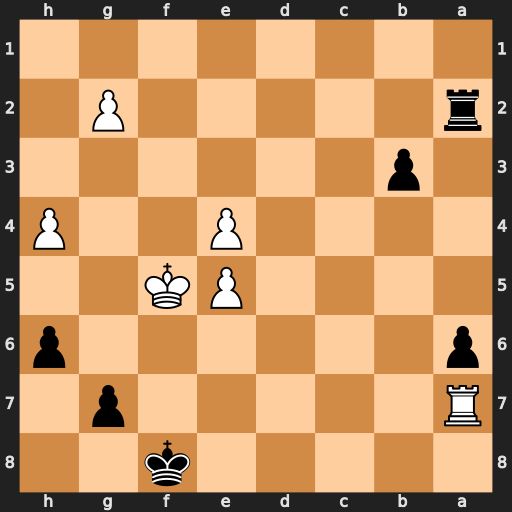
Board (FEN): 5k2/R5p1/p6p/4PK2/4P2P/1p6/r5P1/8
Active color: b
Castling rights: -
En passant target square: -
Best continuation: Ra5 Ke6 Kg8